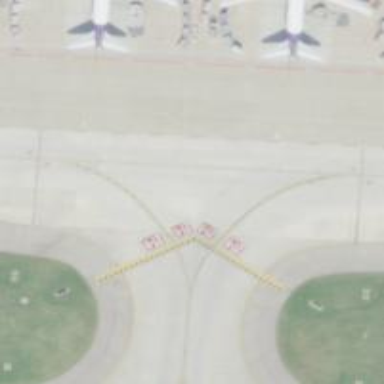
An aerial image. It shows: Image of taxiway at airport.